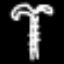
Label: palm tree